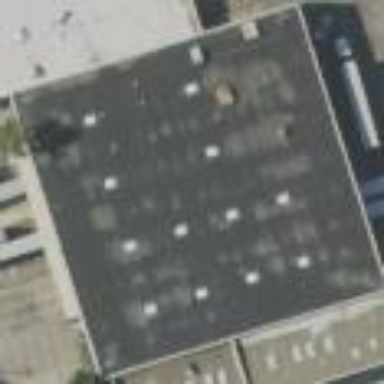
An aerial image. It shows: Building used as car repair shop.